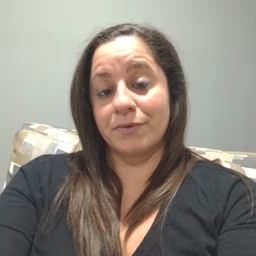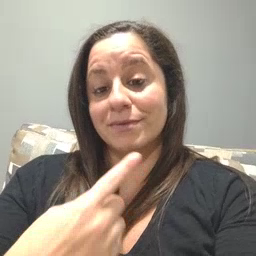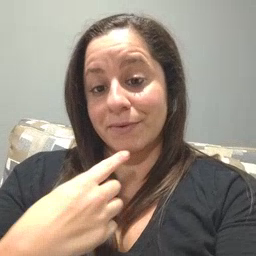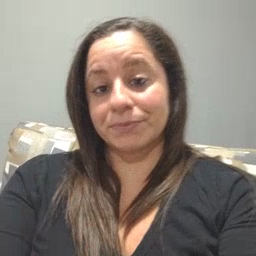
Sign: say